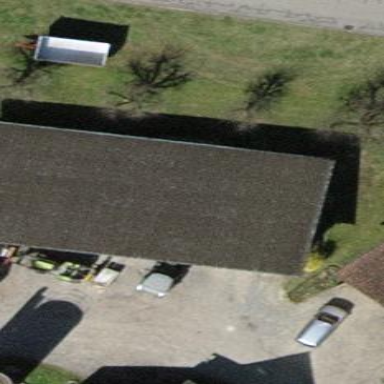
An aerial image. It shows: Shed building.